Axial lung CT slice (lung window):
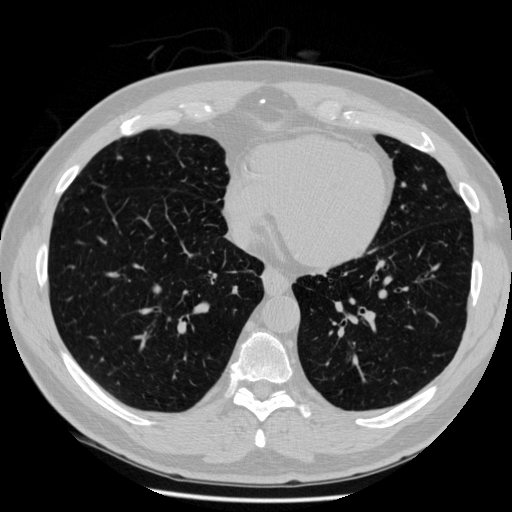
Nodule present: no